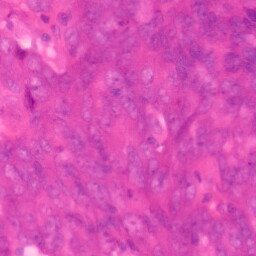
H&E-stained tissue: Colon